Brain MRI, t1w sequence, axial 2D slice.
Patient: age 39, sex F, weight 95 kg, height 1.95 m
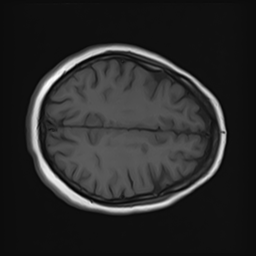